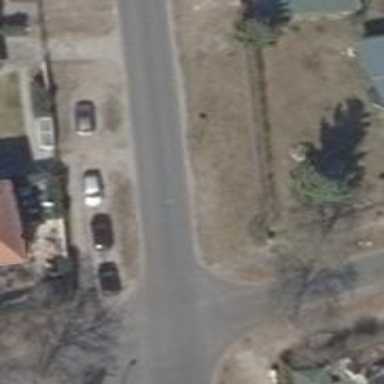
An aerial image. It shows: Footway.